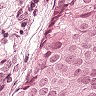
Metastatic tissue present: yes